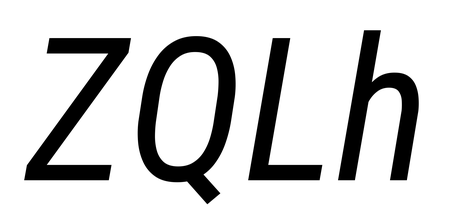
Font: Roboto-Italic_Condensed_Italic